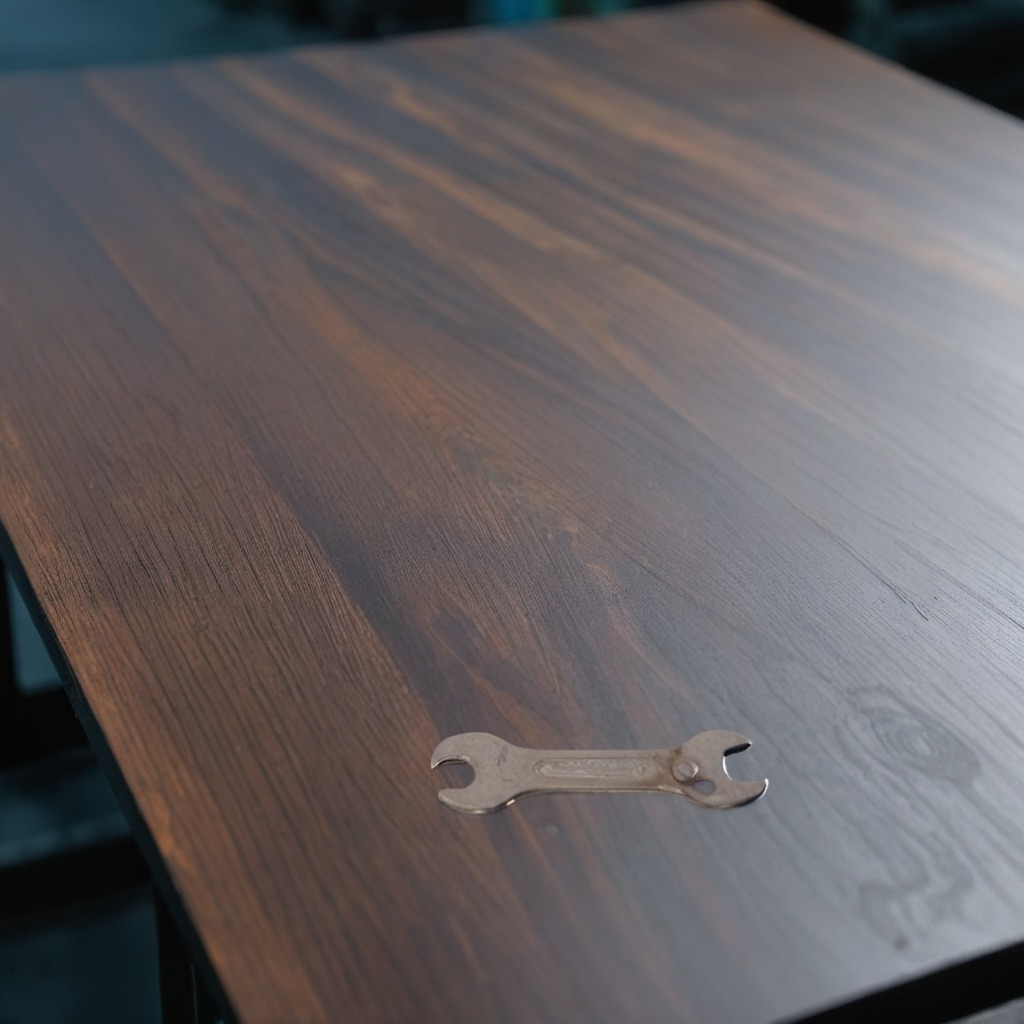
An old wrench lying on the table in a small garage at twilight.